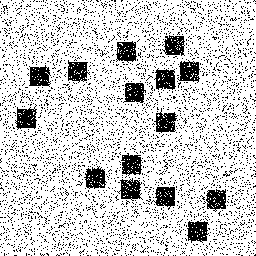
Squares: 15
Triangles: 0
Stars: 0
Total shapes: 15